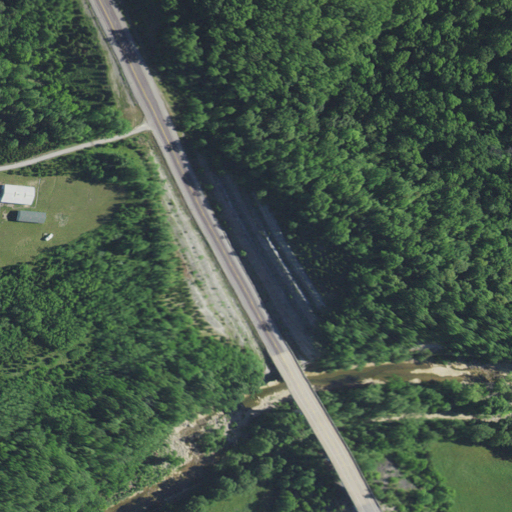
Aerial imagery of mountain in Kentucky named Honeysuckle Hill containing deciduous forest, mixed forest, high intensity development, pasture, medium intensity development, evergreen forest, woody wetlands, low intensity development, and barren land